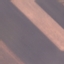
Land use / land cover: AnnualCrop